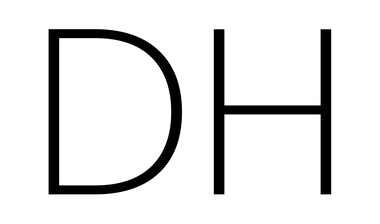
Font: Poppins-ExtraLight